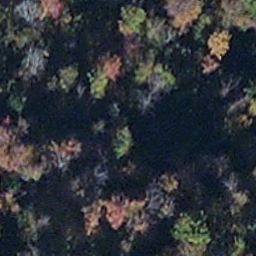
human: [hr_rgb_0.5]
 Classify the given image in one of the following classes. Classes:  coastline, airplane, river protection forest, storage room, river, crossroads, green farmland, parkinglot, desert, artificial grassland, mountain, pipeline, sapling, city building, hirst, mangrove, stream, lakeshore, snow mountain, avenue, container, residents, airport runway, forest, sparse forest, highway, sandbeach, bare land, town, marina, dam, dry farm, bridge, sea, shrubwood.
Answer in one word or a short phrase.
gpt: mangrove